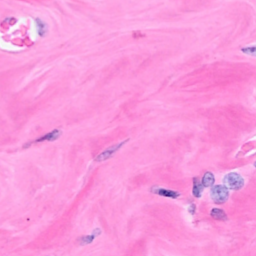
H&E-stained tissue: Breast